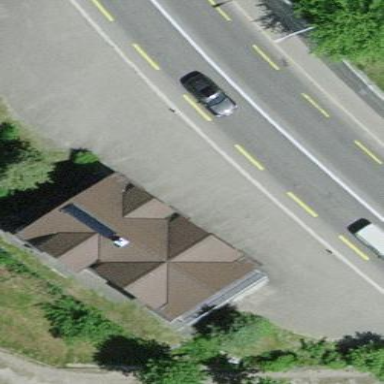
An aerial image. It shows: Detached building.